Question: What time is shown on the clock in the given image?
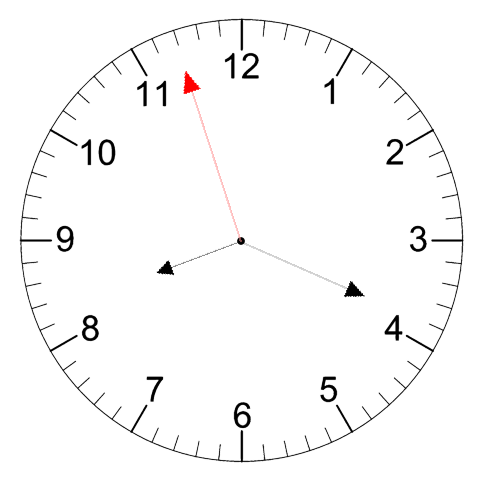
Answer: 08:18:57